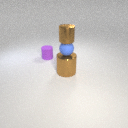
small purple rubber cylinder to the left of large brown metal cylinder